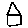
Label: house